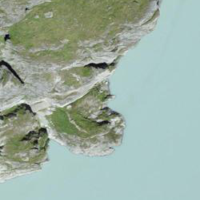
EUNIS habitat code: 31
Species observed at this site:
Prunella collaris